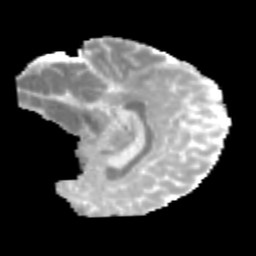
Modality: MD
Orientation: sagittal
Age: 11
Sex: male
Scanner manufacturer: siemens
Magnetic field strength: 3 T
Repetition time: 3.8 s
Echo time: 0.07 s